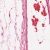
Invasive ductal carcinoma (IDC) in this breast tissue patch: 0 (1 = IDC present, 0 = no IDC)